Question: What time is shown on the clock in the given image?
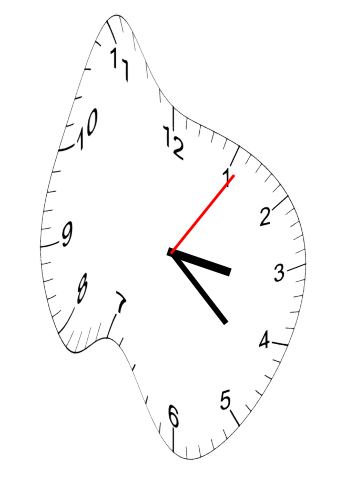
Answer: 03:22:06